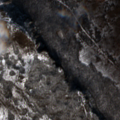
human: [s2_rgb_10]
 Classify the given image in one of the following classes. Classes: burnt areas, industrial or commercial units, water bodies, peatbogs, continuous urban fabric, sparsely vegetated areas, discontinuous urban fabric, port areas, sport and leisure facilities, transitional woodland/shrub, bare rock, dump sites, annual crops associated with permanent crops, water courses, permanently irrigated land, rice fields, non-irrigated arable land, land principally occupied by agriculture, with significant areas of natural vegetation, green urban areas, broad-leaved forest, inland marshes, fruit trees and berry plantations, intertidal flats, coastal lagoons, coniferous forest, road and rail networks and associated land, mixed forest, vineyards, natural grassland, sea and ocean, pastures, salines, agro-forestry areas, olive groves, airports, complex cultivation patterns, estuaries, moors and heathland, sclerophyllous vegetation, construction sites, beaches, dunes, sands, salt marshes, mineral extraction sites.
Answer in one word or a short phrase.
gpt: broad-leaved forest, transitional woodland/shrub